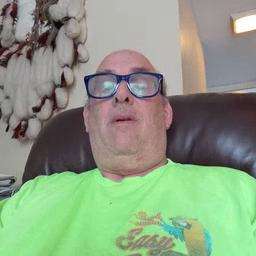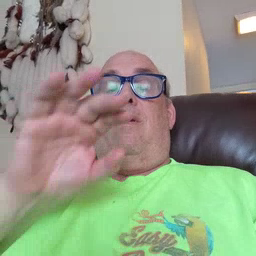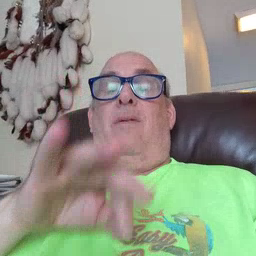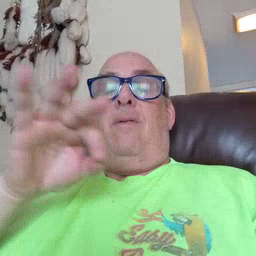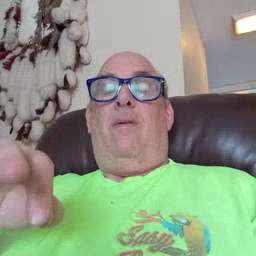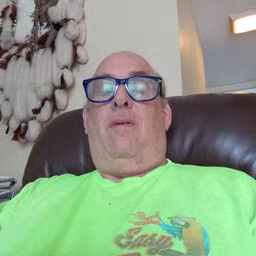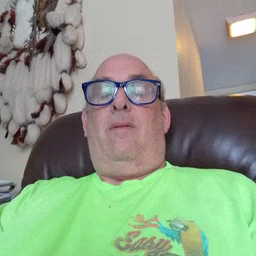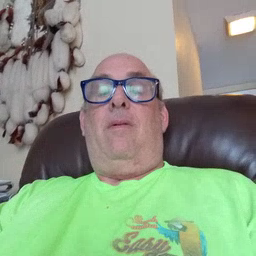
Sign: frenchfries